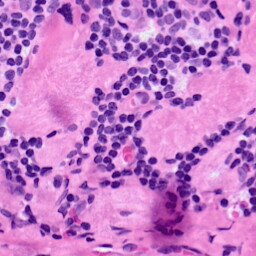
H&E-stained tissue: LymphNode